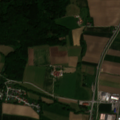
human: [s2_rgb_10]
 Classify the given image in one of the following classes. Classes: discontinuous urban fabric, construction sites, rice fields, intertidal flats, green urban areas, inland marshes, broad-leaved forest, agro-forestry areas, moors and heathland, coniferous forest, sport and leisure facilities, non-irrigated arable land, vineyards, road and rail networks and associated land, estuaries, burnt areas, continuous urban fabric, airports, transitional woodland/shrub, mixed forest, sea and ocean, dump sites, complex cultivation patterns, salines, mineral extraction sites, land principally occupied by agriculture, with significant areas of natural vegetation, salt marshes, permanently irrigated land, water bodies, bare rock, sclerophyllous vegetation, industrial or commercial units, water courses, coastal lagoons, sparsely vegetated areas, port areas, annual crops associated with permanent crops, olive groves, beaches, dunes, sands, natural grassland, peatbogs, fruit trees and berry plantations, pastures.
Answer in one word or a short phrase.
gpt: discontinuous urban fabric, non-irrigated arable land, complex cultivation patterns, mixed forest